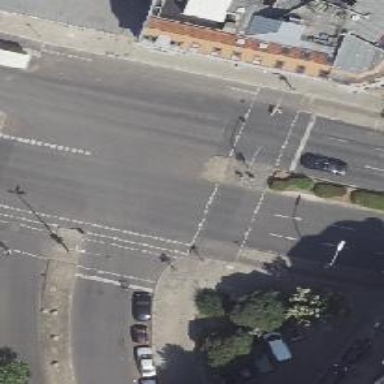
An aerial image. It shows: Secondary road with dual carriageway and asphalt surface. It has cycle track on the right.